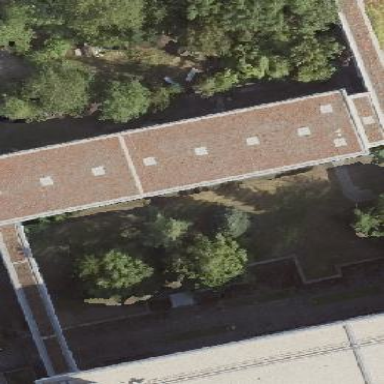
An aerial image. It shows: University building with flat grass roof.